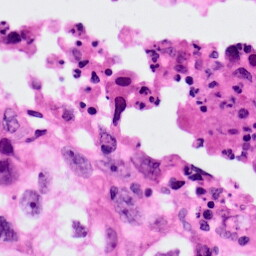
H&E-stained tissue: Lung